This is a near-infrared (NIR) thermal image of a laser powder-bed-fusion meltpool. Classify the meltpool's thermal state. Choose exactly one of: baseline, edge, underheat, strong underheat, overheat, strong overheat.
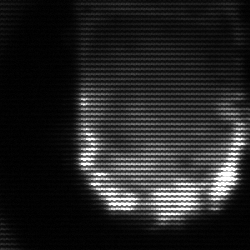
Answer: baseline